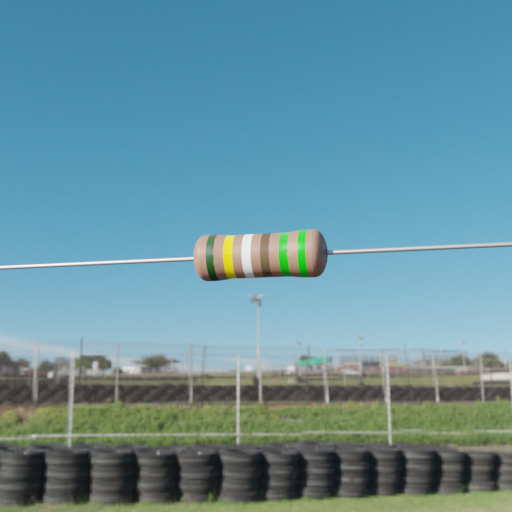
Resistor colour bands (in order): black, yellow, white, brown, green, green